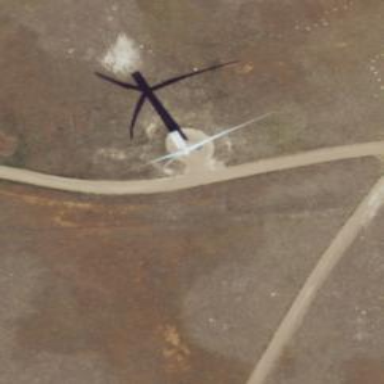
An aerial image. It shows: Wind generator using wind turbines of horizontal axis.